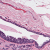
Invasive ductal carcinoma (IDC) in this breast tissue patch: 1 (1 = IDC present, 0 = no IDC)